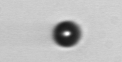
Label: bead